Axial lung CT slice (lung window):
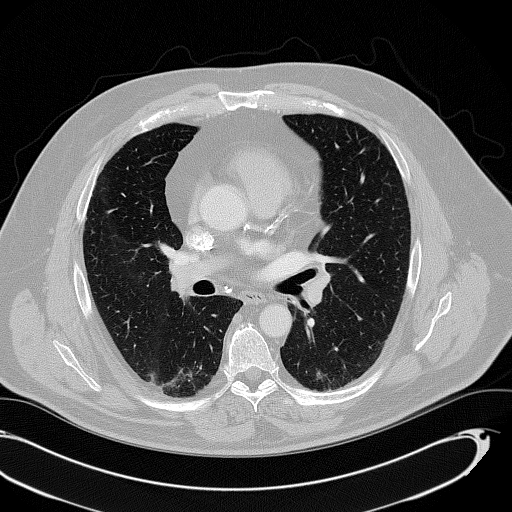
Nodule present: no